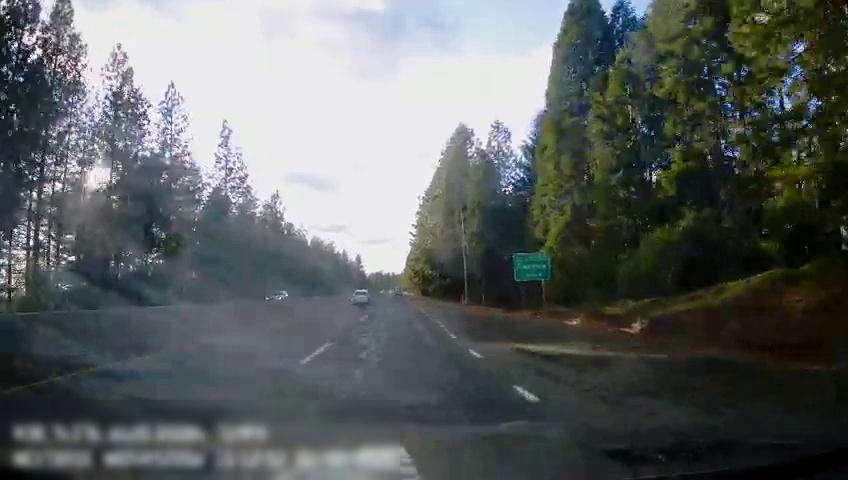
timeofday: Day
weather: Sunny
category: Drivable Space
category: Vehicles | Car
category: Vehicles | SUV
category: Lanes | Alternate Lane
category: Lanes | Current Lane
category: Lanes | Alternate Lane
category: Traffic | Signs